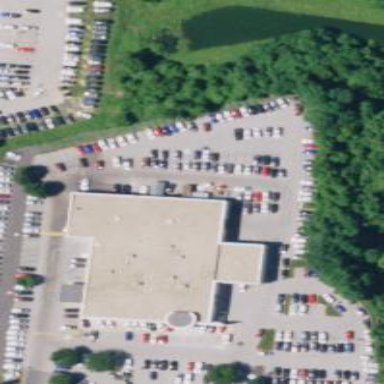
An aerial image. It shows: Building that houses car shop.